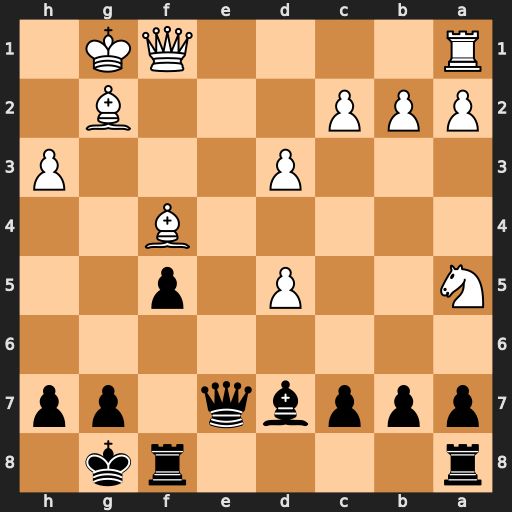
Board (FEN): r4rk1/pppbq1pp/8/N2P1p2/5B2/3P3P/PPP3B1/R4QK1
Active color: b
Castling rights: -
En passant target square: -
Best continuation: Qc5+ Kh2 Qxa5